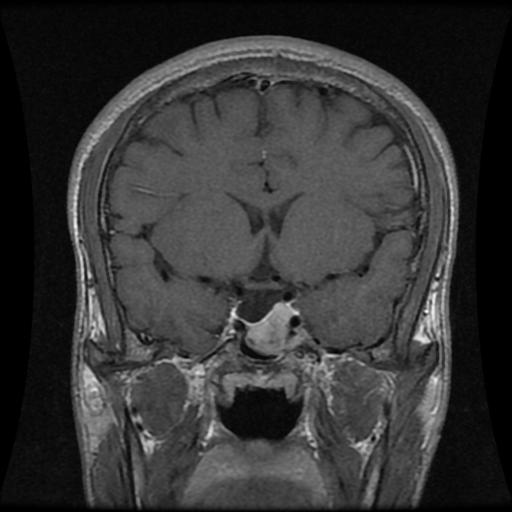
Label: pituitary